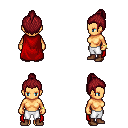
a pixel art fantasy rpg character, female body template, human, tanned skin, red cape, white pants, brunette short topknot hairstyle, bracelets, brown shoes, four views (front, back, left, right), 2x2 character sprite sheet, small pixel art, hard edges, no anti-aliasing